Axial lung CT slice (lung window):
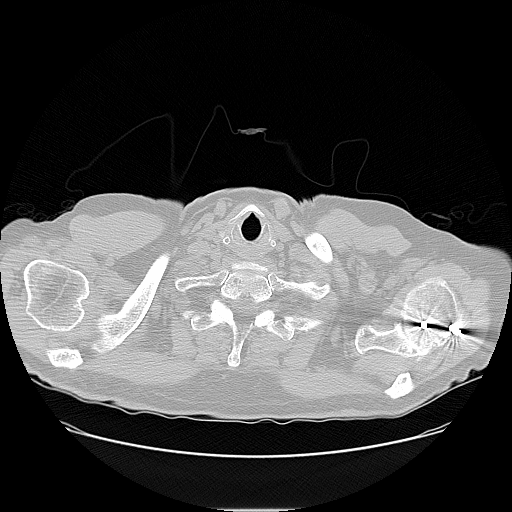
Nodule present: no